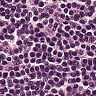
Metastatic tissue present: no